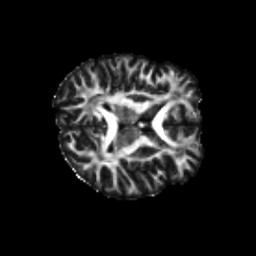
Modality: FA
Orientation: axial
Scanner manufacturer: siemens
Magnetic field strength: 3 T
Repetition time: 4.16 s
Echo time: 0.0806 s